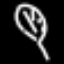
Label: leaf